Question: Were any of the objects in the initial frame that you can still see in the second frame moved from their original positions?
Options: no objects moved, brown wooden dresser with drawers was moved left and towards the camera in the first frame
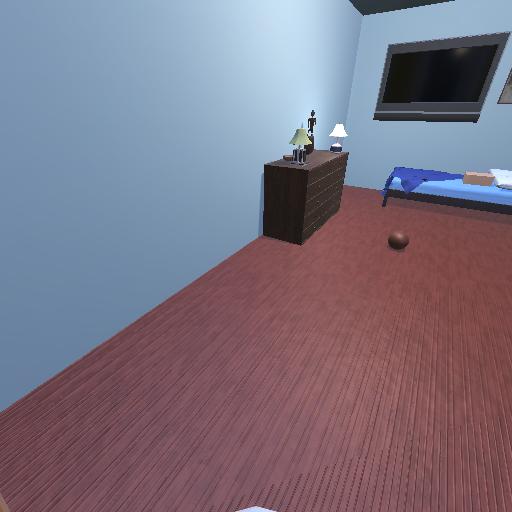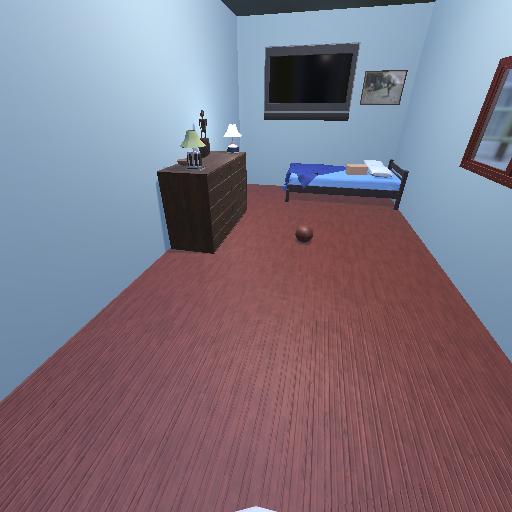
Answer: no objects moved